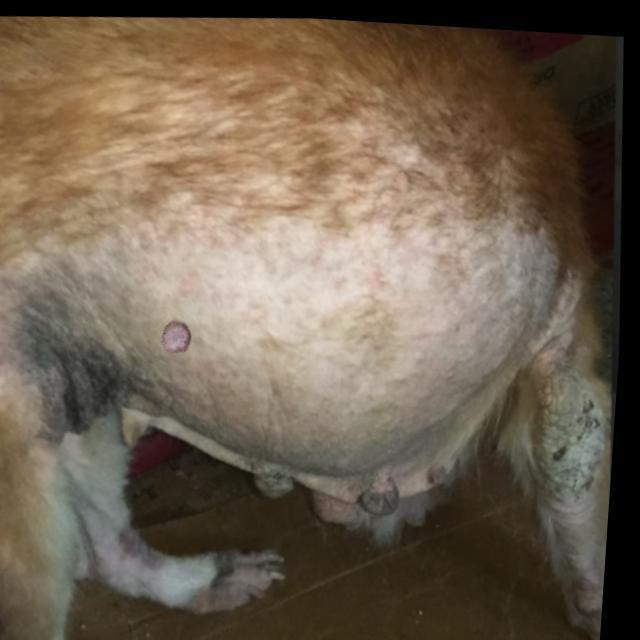
Canine ringworm (Dermatophytosis) — fungal infection caused by Microsporum or Trichophyton. Presents with circular alopecia, scaling, crusting, and broken hairs.